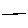
Label: line